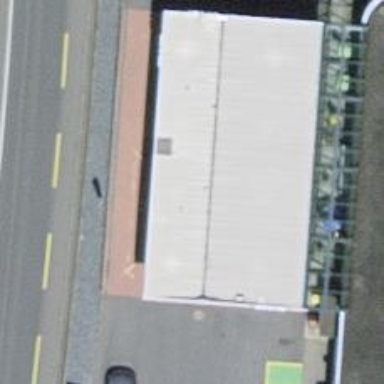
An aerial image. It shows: Fuel station.